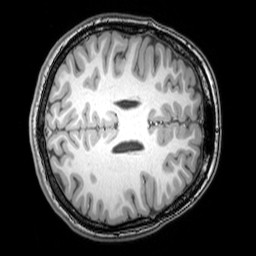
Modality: T1w
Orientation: axial
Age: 21
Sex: female
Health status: healthy
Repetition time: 0.081 s
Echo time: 0.037 s